Question: There are messages:
'''
<Employees xmlns="https://services">
<Employee>
<SNILS>111-111-111-1</SNILS>
<Name>Den</Name>
<Sex>M</Sex>
</Employee>
</Employees>
<Employees xmlns="https://services">
<Employee>
<SNILS>111-111-111-2</SNILS>
<Name>Elena</Name>
</Employee>
</Employees>
<Employees xmlns="https://services">
<Employee>
<SNILS>111-111-111-3</SNILS>
<Name>Elena</Name>
<Sex/>
</Employee>
</Employees>
'''
output should be look like this:
'''
<Employees xmlns="https://services">
<Employee>
<SNILS>111-111-111-1</SNILS>
<Name>Den</Name>
<Sex>M</Sex>
</Employee>
</Employees>
<Employees xmlns="https://services">
<Employee>
<SNILS>111-111-111-2</SNILS>
<Name>Elena</Name>
<Sex>W</Sex>
</Employee>
</Employees>
<Employees xmlns="https://services">
<Employee>
<SNILS>111-111-111-3</SNILS>
<Name>Elena</Name>
<Sex>W</Sex>
</Employee>
</Employees>
'''
we must add a new element.
1. if it is not there
2. if it is not empty
added a block diagram:

put the value I got
'''
<enrich>
<source xpath="get-property('VALUE')"/>
<target xmlns:t="https://services.rosminzdrav.ru/MedStaff" action="replace" type="custom" xpath="//t:Employee/t:Sex"/>
</enrich>
'''
1. how to check that the element is not empty?
2. how to add a new element?
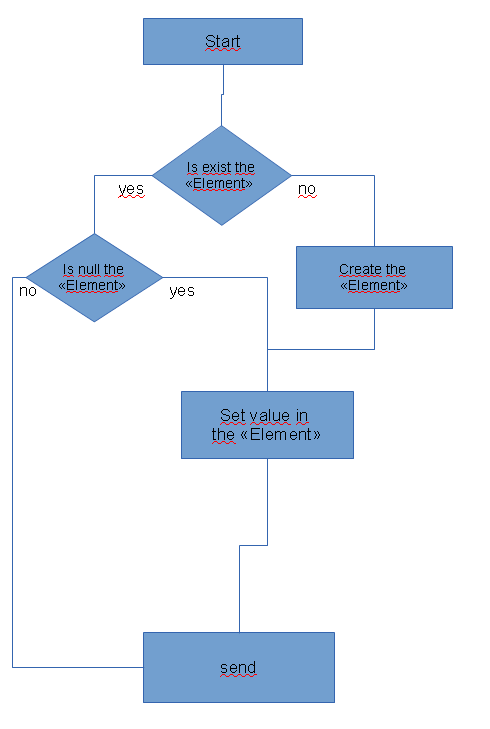
Answer: 1. how to check that the element is not empty?
Use <URL>r mediator and check for condition
2.how to add a new element?
You can use, <URL> mediators based on your requirements